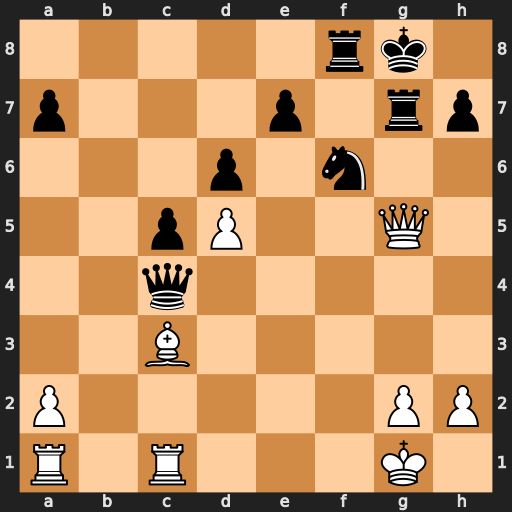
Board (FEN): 5rk1/p3p1rp/3p1n2/2pP2Q1/2q5/2B5/P5PP/R1R3K1
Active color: w
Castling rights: -
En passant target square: -
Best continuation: Qxg7+ Kxg7 Bxf6+ Kxf6 Rxc4